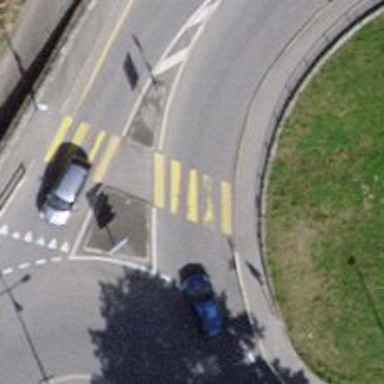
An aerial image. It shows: Zebra crossing on the road.